Interaction volume radius: 5 \u00c5
Interaction volume height: 25 \u00c5
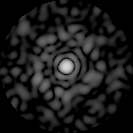
Disorder parameter: 0.8284